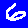
Digit: 6